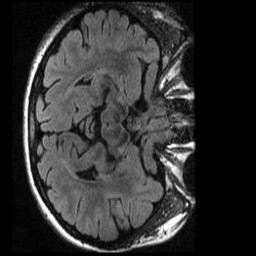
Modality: T1w
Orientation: axial
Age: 19
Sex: female